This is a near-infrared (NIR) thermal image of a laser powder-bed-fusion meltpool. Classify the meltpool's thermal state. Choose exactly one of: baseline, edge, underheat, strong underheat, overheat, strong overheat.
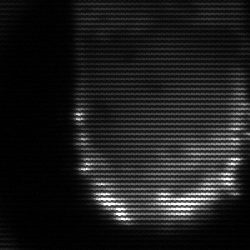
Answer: baseline